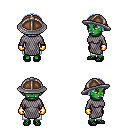
a pixel art fantasy rpg character, female body template, orc, green skin, chain mail, white pants, white cyan plain hairstyle, chain helm, gold gloves, ghillies, four views (front, back, left, right), 2x2 character sprite sheet, small pixel art, hard edges, no anti-aliasing